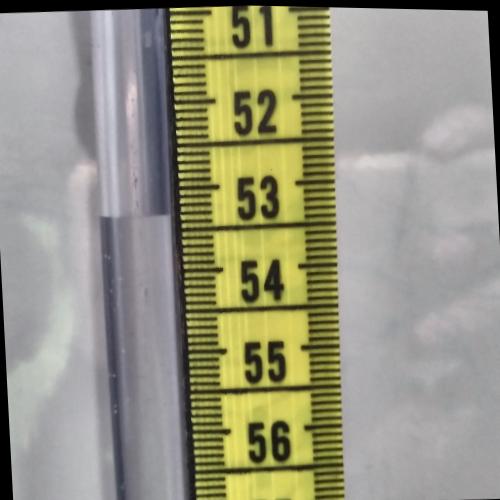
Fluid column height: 53.3 cm